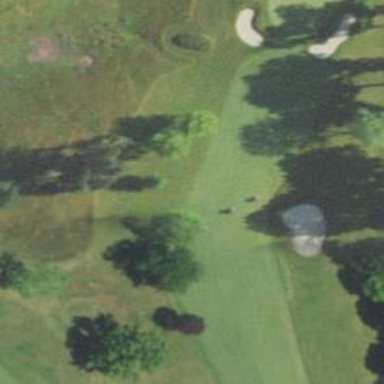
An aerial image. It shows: Golf hole.